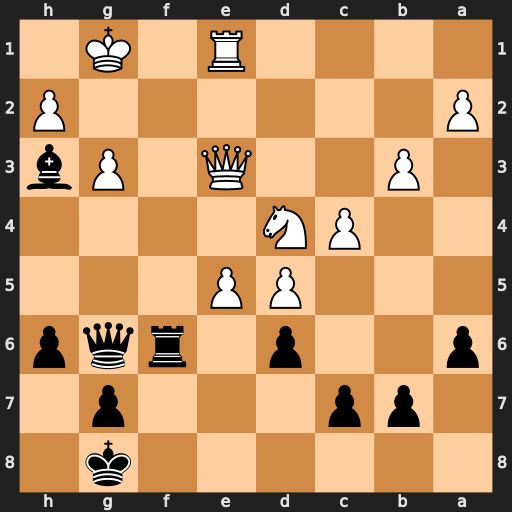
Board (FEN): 6k1/1pp3p1/p2p1rqp/3PP3/2PN4/1P2Q1Pb/P6P/4R1K1
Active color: b
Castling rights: -
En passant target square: -
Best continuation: dxe5